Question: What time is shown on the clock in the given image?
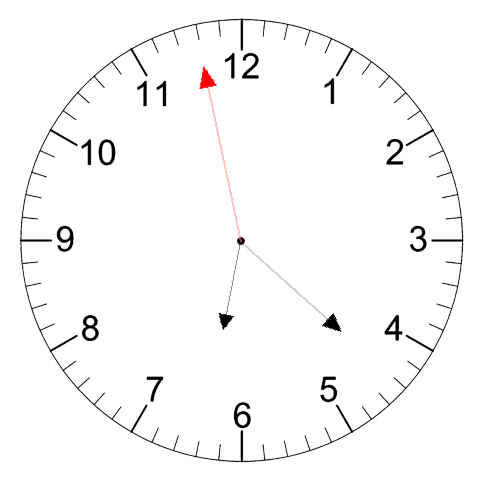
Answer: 06:21:58